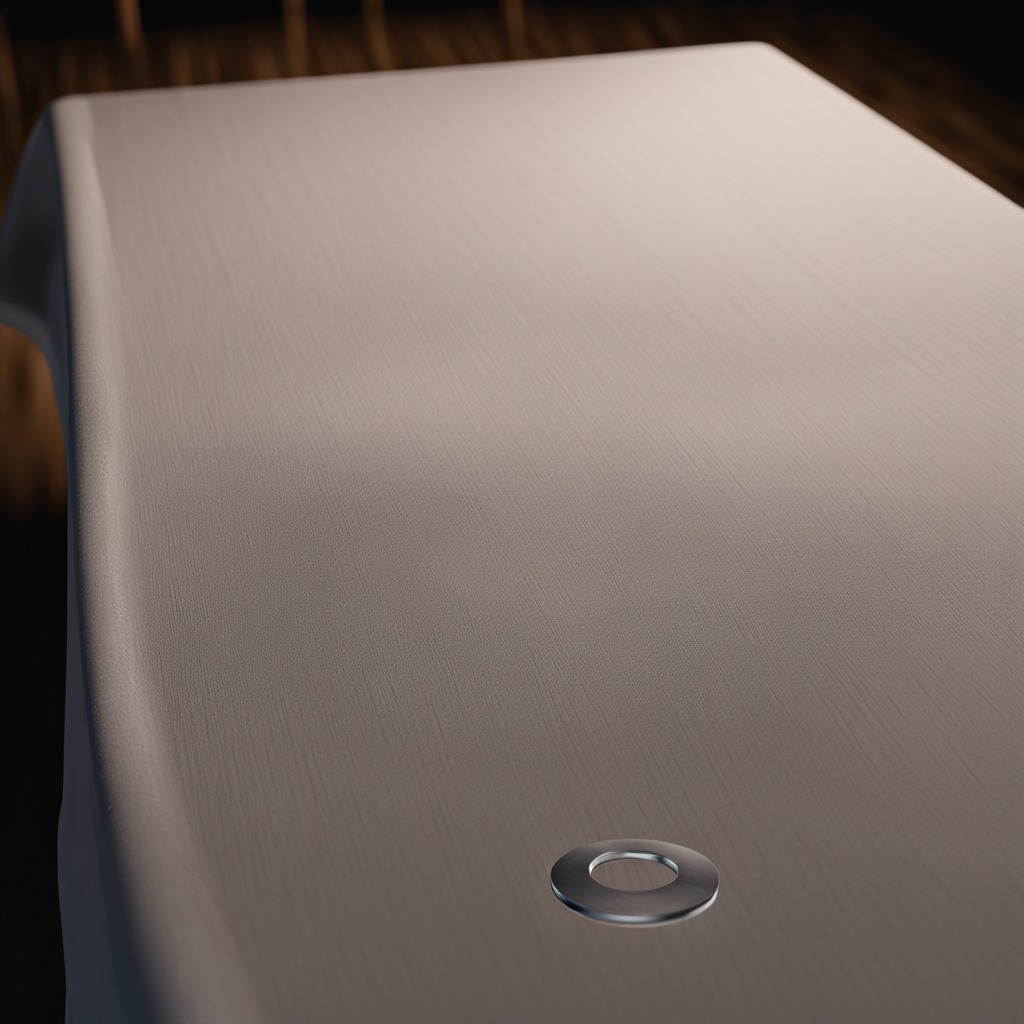
A flat metal washer is lying on a wooden table.